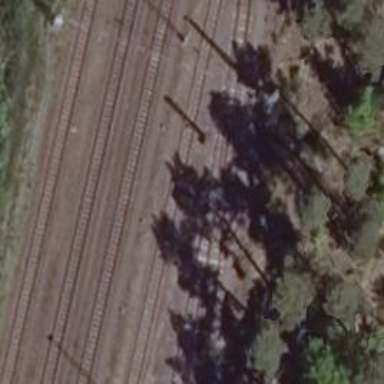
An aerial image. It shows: Railway signal.